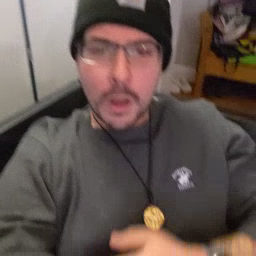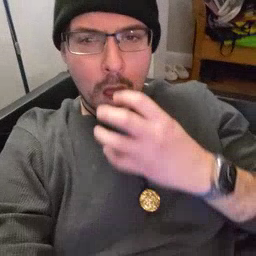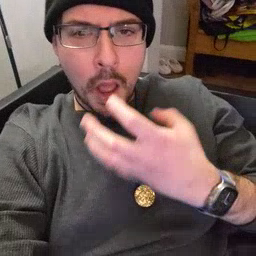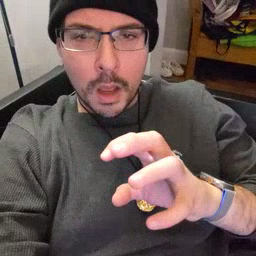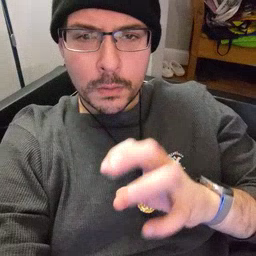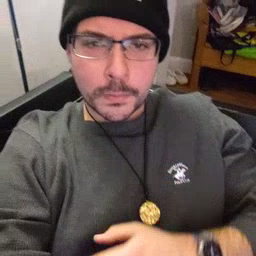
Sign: hot